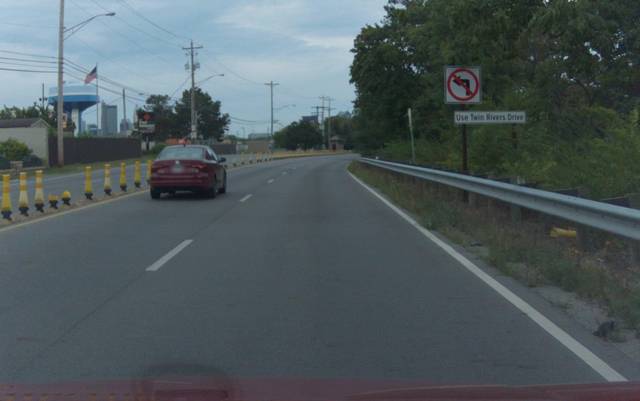
Region: United States
Coordinates: 39.97, -83.037